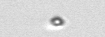
Label: nanoplankton_mix